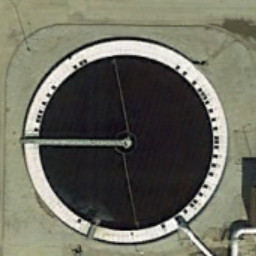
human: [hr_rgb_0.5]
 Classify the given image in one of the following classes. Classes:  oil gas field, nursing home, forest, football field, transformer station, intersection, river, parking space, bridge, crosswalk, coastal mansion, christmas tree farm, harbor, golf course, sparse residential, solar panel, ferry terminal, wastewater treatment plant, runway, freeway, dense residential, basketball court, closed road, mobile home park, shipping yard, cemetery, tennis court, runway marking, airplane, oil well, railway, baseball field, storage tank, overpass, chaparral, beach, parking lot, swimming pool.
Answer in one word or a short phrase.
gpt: wastewater treatment plant